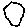
Label: hexagon